Aerial crown-view tile of a tropical tree (Barro Colorado Island, Panama), acquired 20250818:
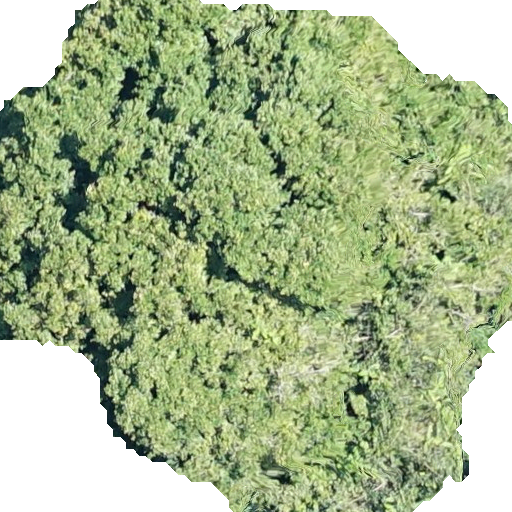
Species: Prioria copaifera
GBIF accepted scientific name: Prioria copaifera
Crown area: 332.218 m²